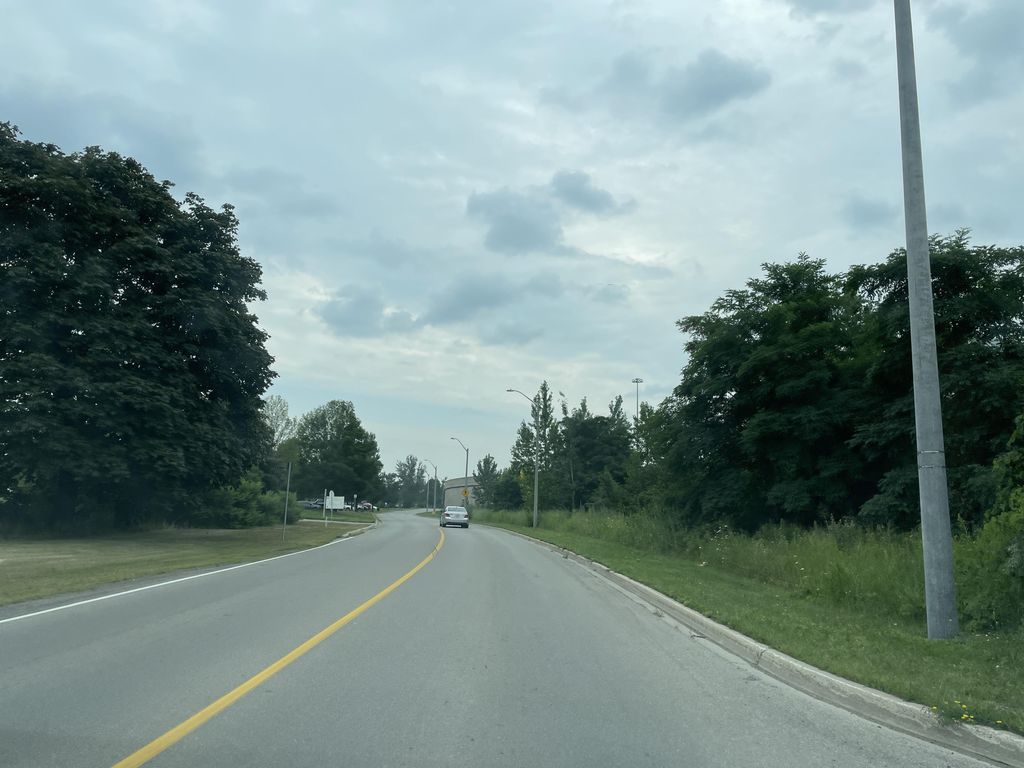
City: hamilton